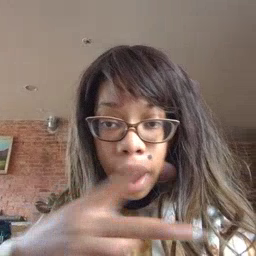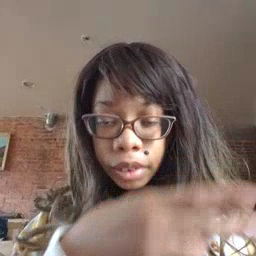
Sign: cut